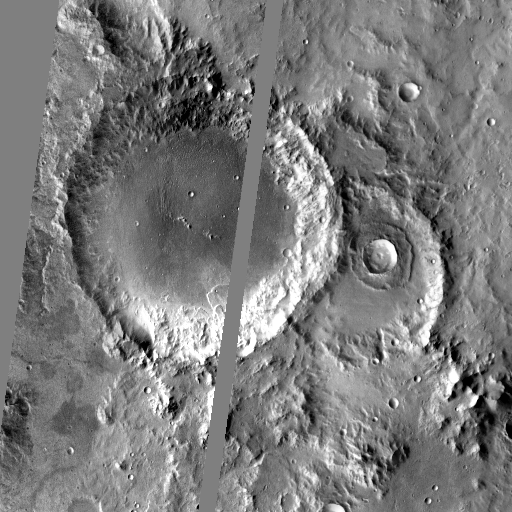
Crater classes present: Background, Other, Buried, Secondary